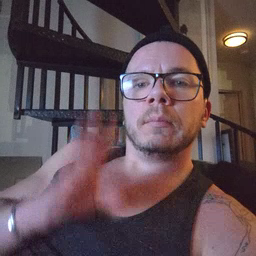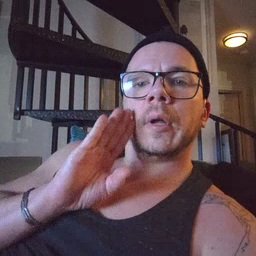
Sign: brown